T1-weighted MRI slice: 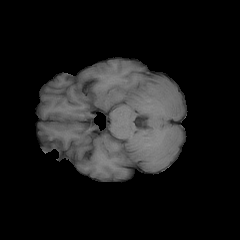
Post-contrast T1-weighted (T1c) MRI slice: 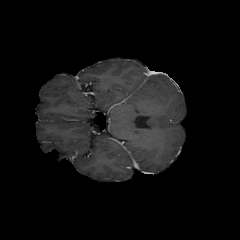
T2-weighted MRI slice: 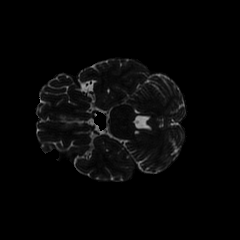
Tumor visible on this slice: no